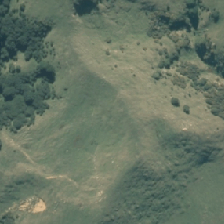
Land cover: manuka_kanuka